Question: Being fairly new to CSS trying to create a circled list with text. I have a ordered numbered list having text on each li element.
I have added a CSS for adding a circled number to each text than the native number list ( 1. 2. )
My HTML code:
'''
<ol>
<li class="stepButtonsWV">Add all the panorama nodes.
<br>
<br>
</li>
<li class="stepButtonsWV">Add plans (optional).
<br>
<br>
</li>
<li class="stepButtonsWV">Place the nodes on the plan and create links between them.
<br>
<br>
</li>
<li class="stepButtonsWV">Preview your Panorama, modifiy the nodes altitude if necessary, test the
navigation between the nodes and calculate your panorama for the Web and/or
the mobiles.</li>
</ol>
'''
CSS code:
'''
ol {
counter - reset: li;
}
li.stepButtonsWV {
list - style - type: none;
counter - increment: li; /* repas on incrEmente le compteur ++ chaque nouveau li */
margin - bottom: 10px;
}
li.stepButtonsWV: before {
content: counter(li);
padding: 1.5px 6px 1.5px;
background - color: rgb(63, 63, 63);
border - style: outset;
border - width: 2px;
border - radius: 30px;
border - color: rgb(200, 200, 200);
color: rgb(200, 200, 200);
font: bold 10px;
border - style: solid;
text - align: center;
}
'''
The problem is the output list is circled number List but all the text is coming under the numbers on each new line. I dont want to hard code the new line as my application window is resizable and the text can drop off to new line.
I also tried to create a textarea,p html subelement on each li but it drops off to new line instead of continuing from the circled numbers.
Attached is the output of what I get from the css and native list code
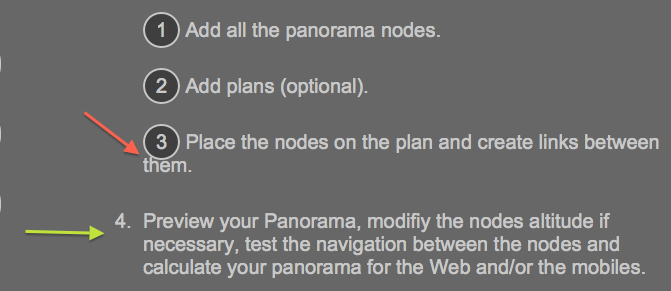
Answer: <URL>
One option is to wrap 'li' text in 'p' tag and add this CSS:
'''
p{
position: relative;
top: -35px;
left: 30px;
}
'''